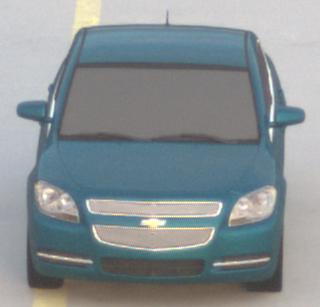
Make: Chevrolet
Model: Malibu 2.4
Detailed model: Malibu
Model produced from: 2012/07
Model produced until: 2014/08
Doors: 4
Color: blue
Road condition: dry road
Daytime: sunrise or sunset
Contrast: low contrast